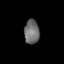
Tissue: lung
Cell type: Endothelial cells
Senescence score: 0.567
Nuclear area (px): 353
Mean DAPI intensity: 110.399